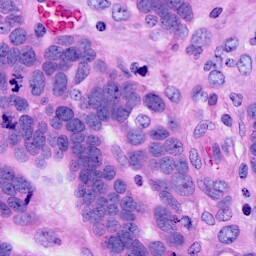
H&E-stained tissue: Ovarian